Question: we have banking project in .net. in that project we need to implement passbook printing.
-Passbook will have magnetic stripe on rear side of passbook.
-When customer inserts passbook into kiosk, kiosk will generate message.
-In response to this message CBS(project) will send customer details such as customer name, address etc.
-Bank will provide A central server having OS as Windows Server 2008 / 2012 , 64 bit.
- Aplab will provide Central Server software.
- All kiosks will connect to this central server software.
-Central server software will connect to bank CBS(project). It means there will be only one channel between CBS and all kiosk's.
-Bank has to open two ports, one from Central server to CBS and another from kiosk to central server.
this info sent by bank
this is new module i need to develope. i have no idea about this. never did this kind of developement. i studied iso 8583 standards. and now planning to use Trx framework.
please suggest me if there is any other good framework. and how will be the flow of this module. where should i start.
contribute your knowledge to help me.
see the image

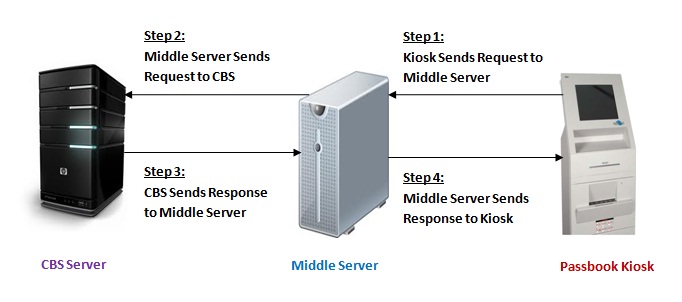
Answer: If it's just module of implementing passbook printing (and need not worry about the Infrastructure) then
you can start off with the overview as described below
- - -
I think ATM mini statement requests are sent in 0200 message with request information in processing code. According to the specification of a switch used by a bank, we need to form the message packet.
If central server is dedicated for the particular module, then you need a way to communicate to your CBS server application.
And as far the trx framework is concerned, It's well known framework fits well if it's a .NET project.